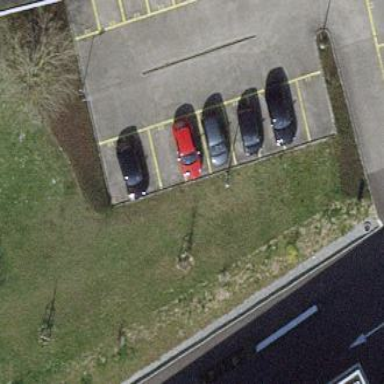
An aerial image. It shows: Parking space is available.